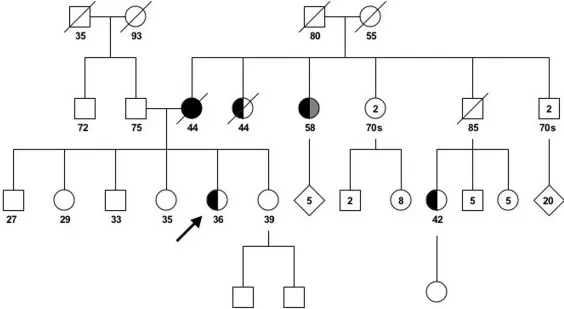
Pedigree of the patient (indicated by arrow). She, one maternal aunt and one maternal cousin had breast cancer diagnosed at 36, 44 and 41 years old, respectively, as indicated by the half-filled symbols, and her aunt died of the disease. Her cousin underwent lumpectomy followed by chemotherapy, radiotherapy and is presently on tamoxifen. Her mother had breast cancer in both breasts, diagnosed at ages 41 and 42, as indicated by the completely filled symbol. She underwent bilateral mastectomy and hysterectomy followed by chemotherapy and radiotherapy and died of the disease at age 44. A second maternal aunt was diagnosed with colon cancer at age 52 (light half-filled symbol) and breast cancer at age 55 (dark half-filled symbol). Based on this pattern of familial cancer the patient was considered to be at high risk of developing breast cancer and was entered into the low power MRI screening validation and feasibility study. Following her diagnosis, she was confirmed as carrying a Q1200X mutation in the BRCA1 gene.
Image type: radiology (mri)